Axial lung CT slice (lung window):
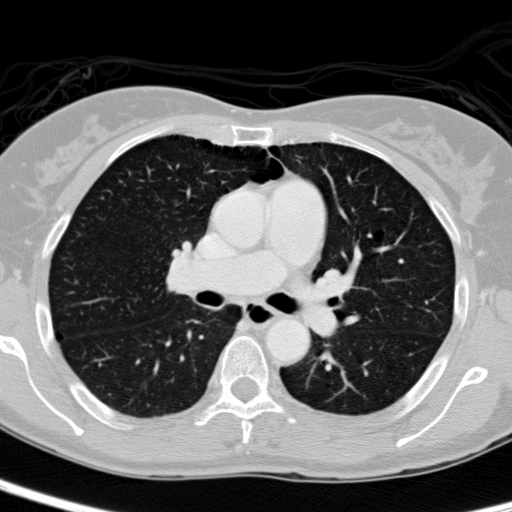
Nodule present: no